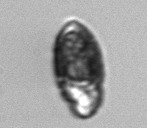
Label: Katodinium_or_Torodinium